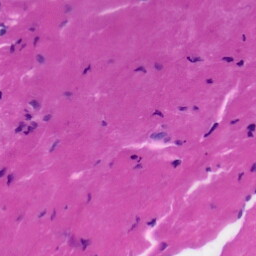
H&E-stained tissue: Tonsil